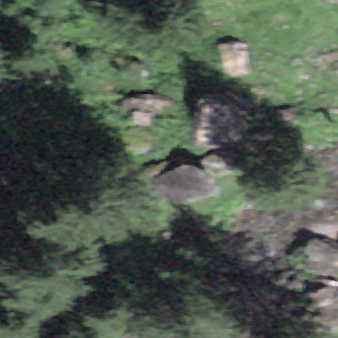
Label: bouldering_area